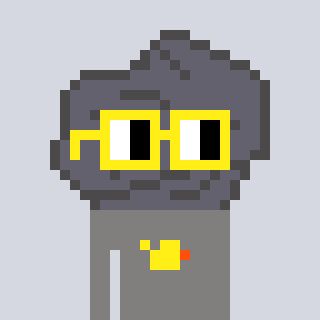
a pixel art character with square yellow glasses, a rock-shaped head and a bluegrey-colored body on a cool background